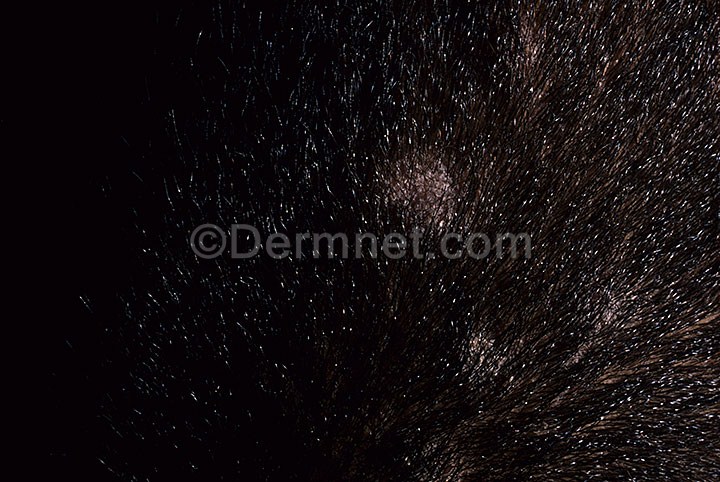
Disease: Tinea Ringworm Candidiasis and other Fungal Infections